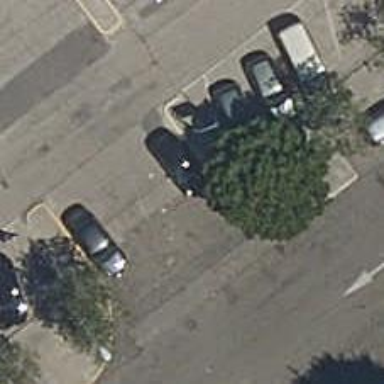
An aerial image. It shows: Road serving as parking aisle.